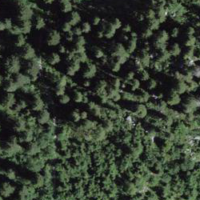
EUNIS habitat code: 44
Species observed at this site:
Vaccinium myrtillus
Petasites albus